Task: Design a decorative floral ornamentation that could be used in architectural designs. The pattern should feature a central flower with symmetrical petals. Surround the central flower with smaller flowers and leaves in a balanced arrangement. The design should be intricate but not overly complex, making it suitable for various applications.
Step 111:
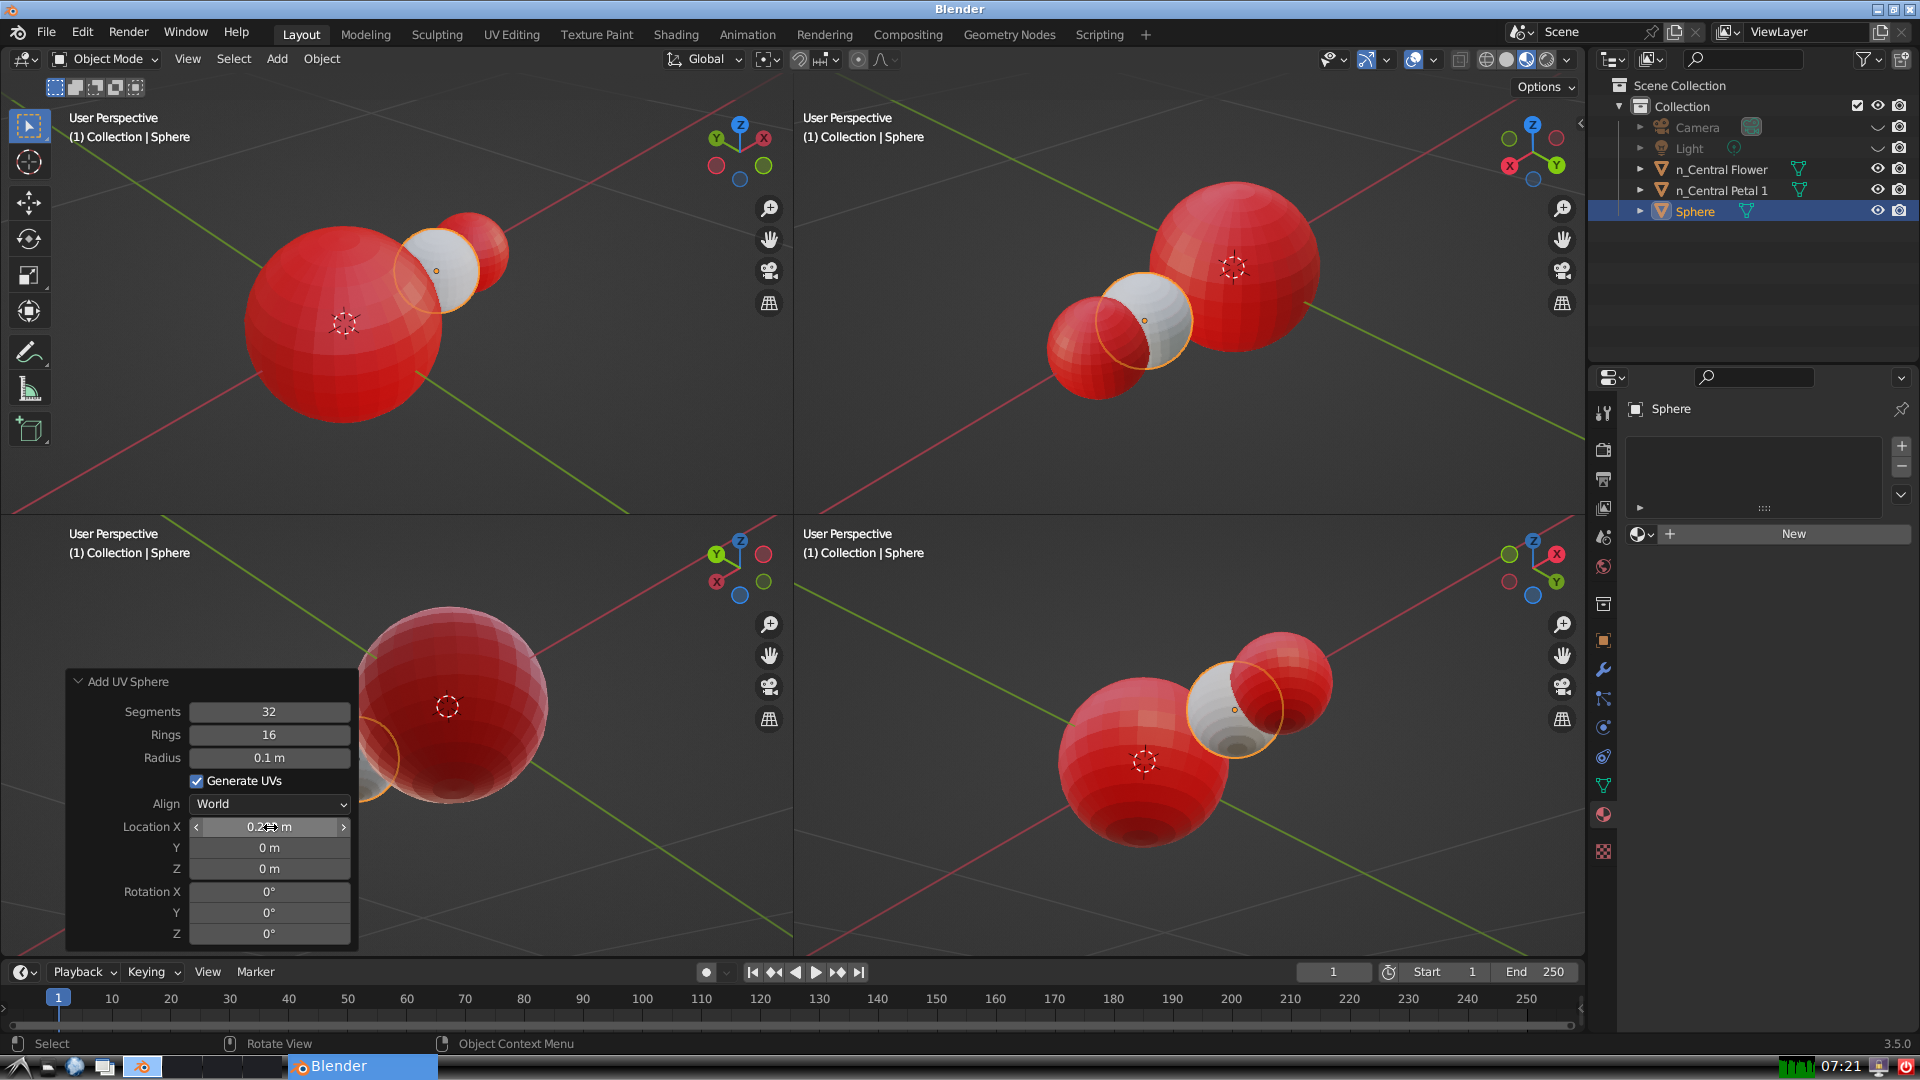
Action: {"mouse_move": [270, 849]}